Brain MRI, t2w sequence, axial 2D slice.
Patient: age 34, sex F, weight 95 kg, height 1.95 m
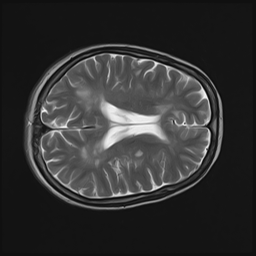